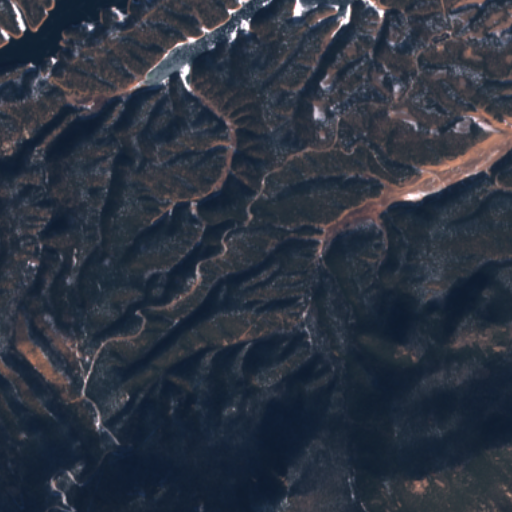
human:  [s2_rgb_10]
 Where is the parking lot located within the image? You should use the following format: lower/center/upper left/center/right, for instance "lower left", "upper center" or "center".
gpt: The parking lot is located in the upper right of the image.
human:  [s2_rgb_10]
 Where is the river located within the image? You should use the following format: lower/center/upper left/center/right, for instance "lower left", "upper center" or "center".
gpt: The river is located in the upper right of the image.
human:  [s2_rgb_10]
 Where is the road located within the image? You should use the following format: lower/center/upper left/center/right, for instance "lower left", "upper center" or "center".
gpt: There is no road in the image.